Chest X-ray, PA view. Patient: 26 years old, sex F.
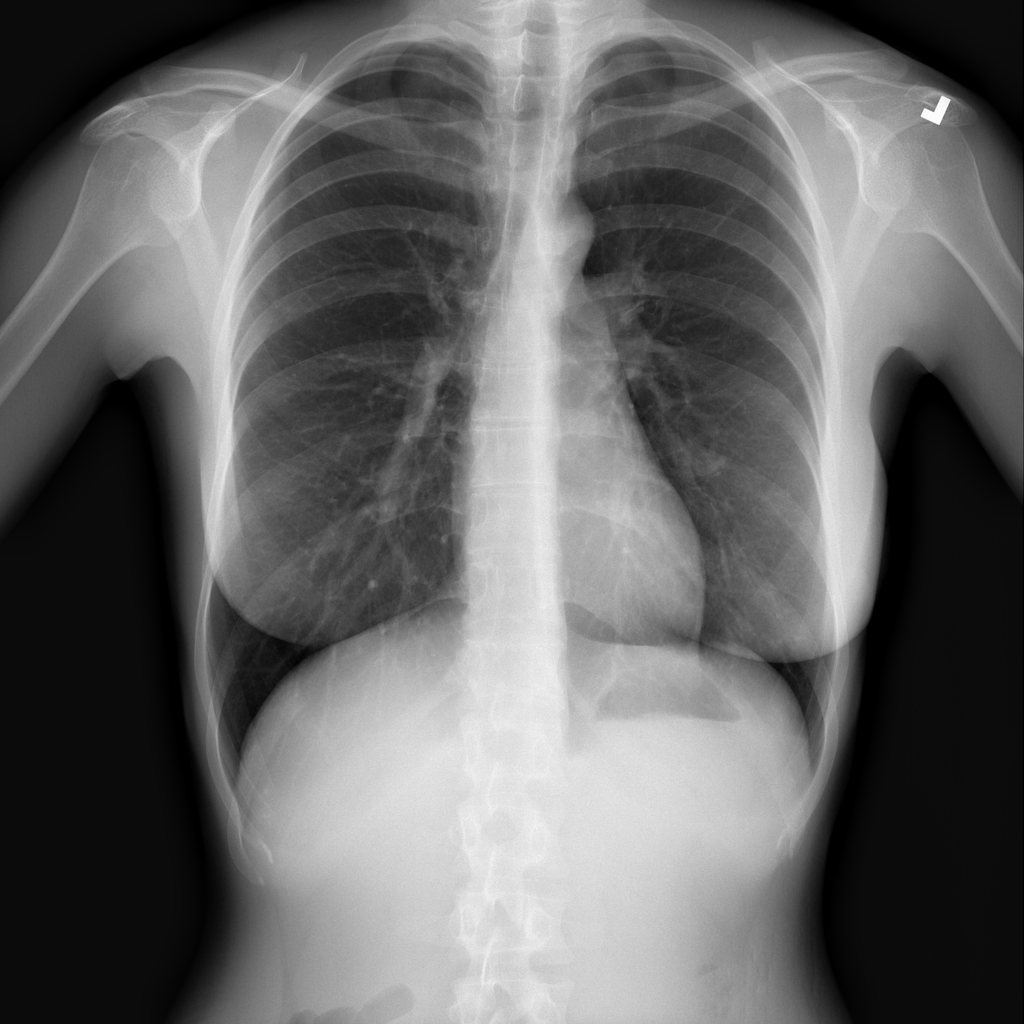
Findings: No Finding